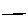
Label: line